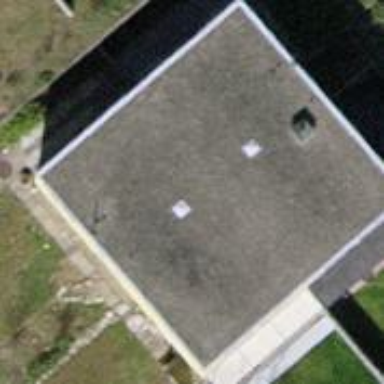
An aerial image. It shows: Semidetached house with flat roof.